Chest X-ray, AP view. Patient: 12 years old, sex F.
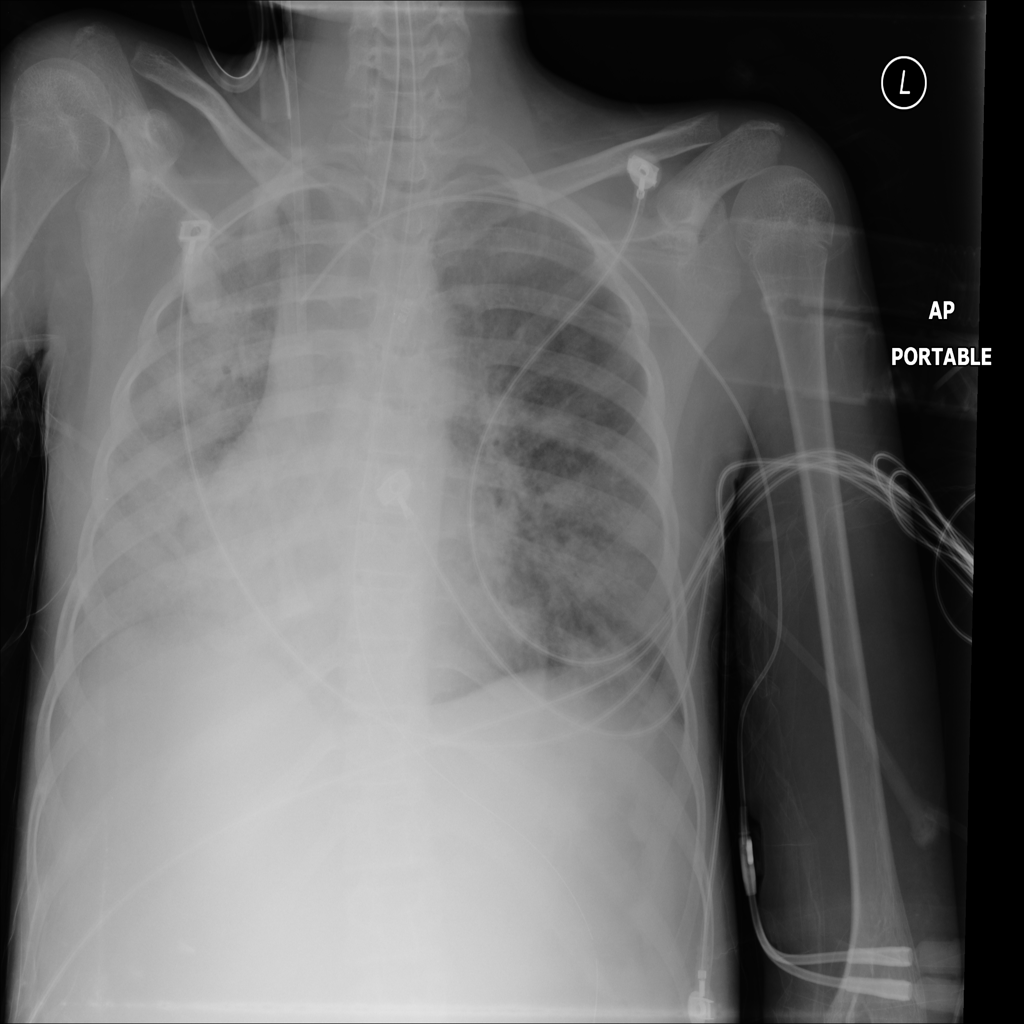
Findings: No Finding